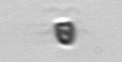
Label: Pyramimonas